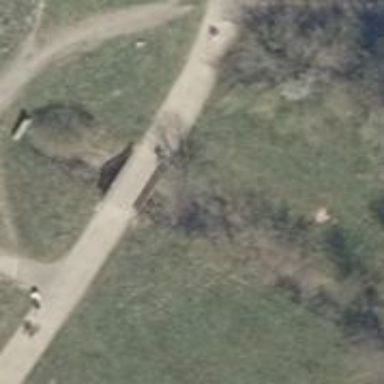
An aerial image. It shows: Footway bridge.